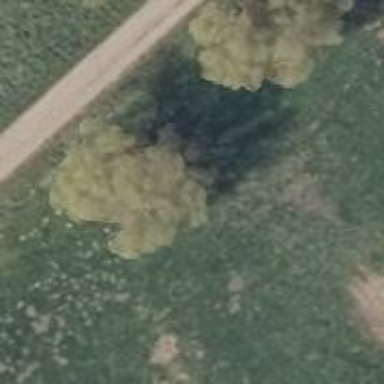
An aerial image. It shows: Deciduous broadleaved tree.